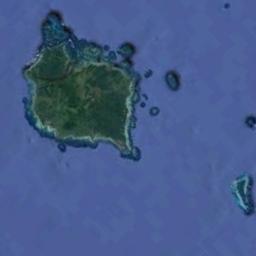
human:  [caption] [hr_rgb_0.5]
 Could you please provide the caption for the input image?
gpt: There are many trees on the island .

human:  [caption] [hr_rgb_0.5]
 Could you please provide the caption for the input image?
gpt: The irregularly shaped green island is surrounded by blue sea water with mountains with green vegetation and small islands next to it .

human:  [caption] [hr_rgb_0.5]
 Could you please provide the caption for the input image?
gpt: The shape of the island is very irregular .

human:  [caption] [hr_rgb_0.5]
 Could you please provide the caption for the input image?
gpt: A big island and some small islands have dense vegetation .

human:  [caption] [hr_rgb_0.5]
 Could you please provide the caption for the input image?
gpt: The green island with some reefs beside is on a blue sea .